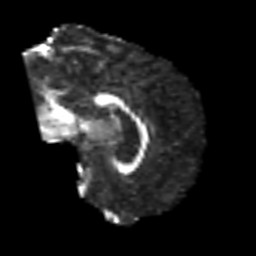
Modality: FA
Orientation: sagittal
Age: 41
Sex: male
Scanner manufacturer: siemens
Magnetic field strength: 3 T
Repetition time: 6.1 s
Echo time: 0.101 s